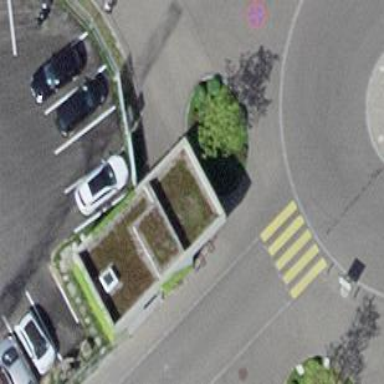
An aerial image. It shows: Parking building.